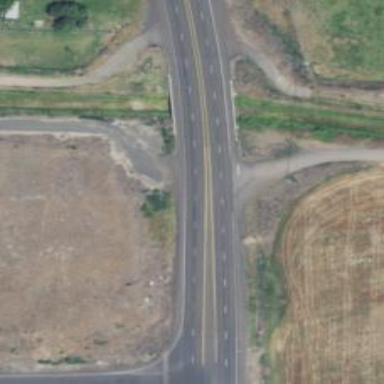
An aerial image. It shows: Primary highway.